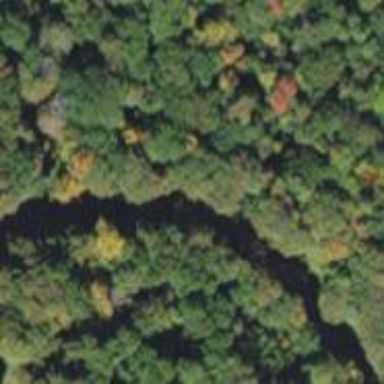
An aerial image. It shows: Beautiful woodland covered with trees.